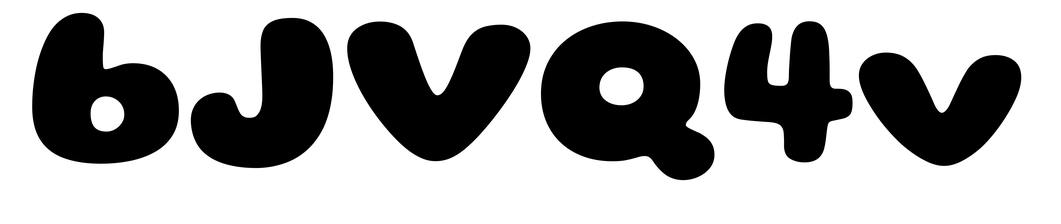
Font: Gluten_ExtraBold